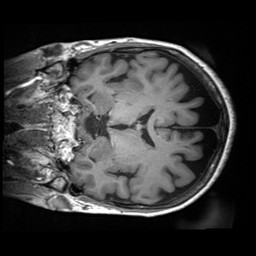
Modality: T1w
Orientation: coronal
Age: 68
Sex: female
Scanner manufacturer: siemens
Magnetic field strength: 3 T
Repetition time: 2.2 s
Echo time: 0.00251 s